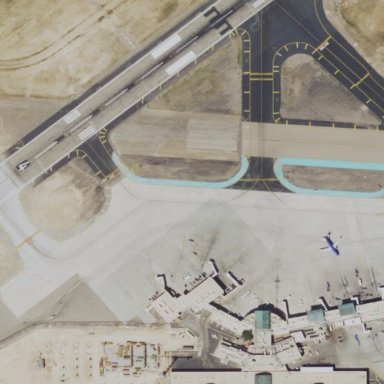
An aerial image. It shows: Apron at the airport.